Question: I have a view controller, which is shown in the detail view of a split view and which consists of a and a view as shown below:

I would like to be able to drag & drop individual TableViewCells to the Core Plot view.
What would be the best way to do this, since gesture recognizers can be bound to one view only?
How would it be possible to animate the drag & drop move?
## Additional question regarding view controller containment
How could I implement drag and drop from one view controller to a different view controller, if both are contained in the same view controller container (as in iOS 5).
Thank you!
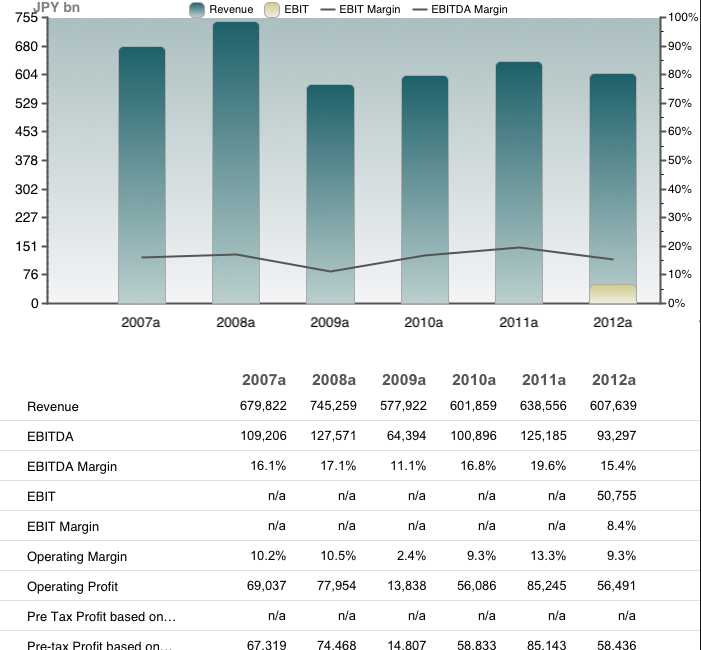
Answer: Here is some code I use to drag a row from the tableview on the left panel of a split view to the right panel details screen. This seems similar to your issue, though admittedly not identical. Anyway, I personally trigger the drag and drop from a long press:
'''
UILongPressGestureRecognizer *longPress = [[UILongPressGestureRecognizer alloc] initWithTarget:self action:@selector(longPress:)];
[self.tableView addGestureRecognizer:longPress];
'''
And then my handler does the following:
'''
- (IBAction)longPress:(UIGestureRecognizer *)sender
{
if (sender.state == UIGestureRecognizerStateBegan)
{
// figure out which item in the table was selected
NSIndexPath *indexPath = [self.tableView indexPathForRowAtPoint:[sender locationInView:self.tableView]];
if (!indexPath)
{
_inDrag = NO;
return;
}
_inDrag = YES;
// get the text of the item to be dragged
NSString *text = [NSString stringWithString:[[_objects objectAtIndex:indexPath.row] description]];
// create item to be dragged, in this example, just a simple UILabel
UIView *splitView = self.splitViewController.view;
CGPoint point = [sender locationInView:splitView];
UIFont *font = [UIFont systemFontOfSize:12];
CGSize size = [text sizeWithFont:font];
CGRect frame = CGRectMake(point.x - (size.width / 2.0), point.y - (size.height / 2.0), size.width, size.height);
_draggedView = [[UILabel alloc] initWithFrame:frame];
[_draggedView setFont:font];
[_draggedView setText:text];
[_draggedView setBackgroundColor:[UIColor clearColor]];
// now add the item to the view
[splitView addSubview:_draggedView];
}
else if (sender.state == UIGestureRecognizerStateChanged && _inDrag)
{
// we dragged it, so let's update the coordinates of the dragged view
UIView *splitView = self.splitViewController.view;
CGPoint point = [sender locationInView:splitView];
_draggedView.center = point;
}
else if (sender.state == UIGestureRecognizerStateEnded && _inDrag)
{
// we dropped, so remove it from the view
[_draggedView removeFromSuperview];
// and let's figure out where we dropped it
UIView *detailView = self.detailViewController.view;
CGPoint point = [sender locationInView:detailView];
UIAlertView *alert;
if (CGRectContainsPoint(detailView.bounds, point))
alert = [[UIAlertView alloc] initWithTitle:@"dropped in details view" message:nil delegate:nil cancelButtonTitle:@"Ok" otherButtonTitles:nil];
else
alert = [[UIAlertView alloc] initWithTitle:@"dropped outside details view" message:nil delegate:nil cancelButtonTitle:@"Ok" otherButtonTitles:nil];
[alert show];
}
}
'''